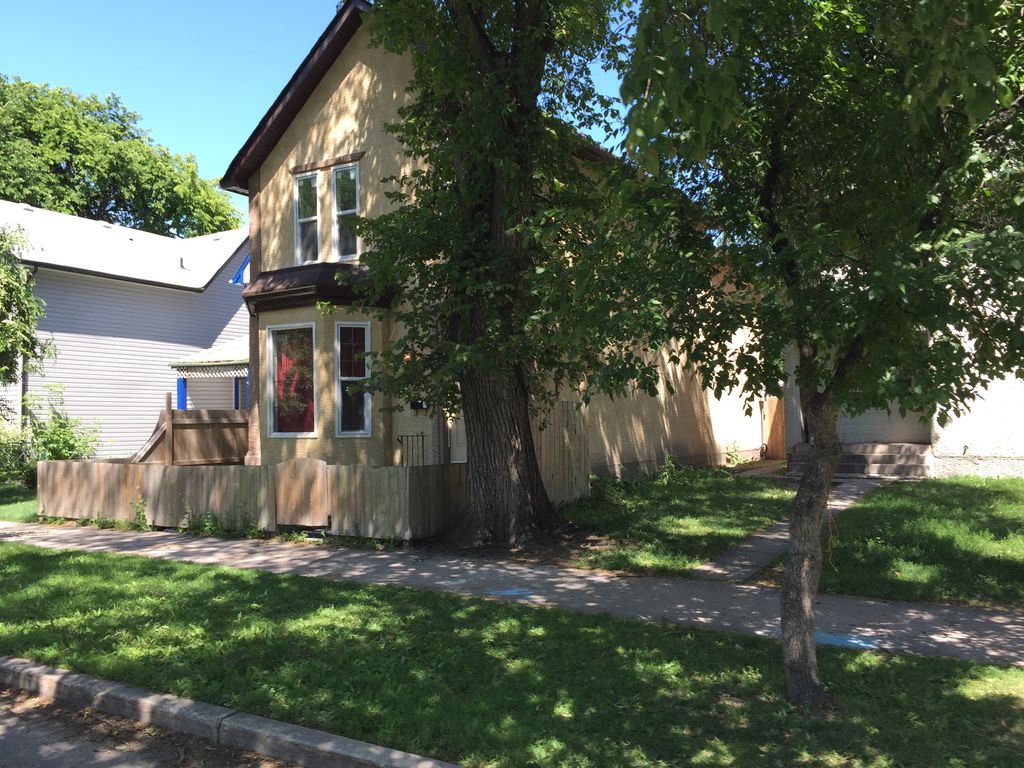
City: winnipeg